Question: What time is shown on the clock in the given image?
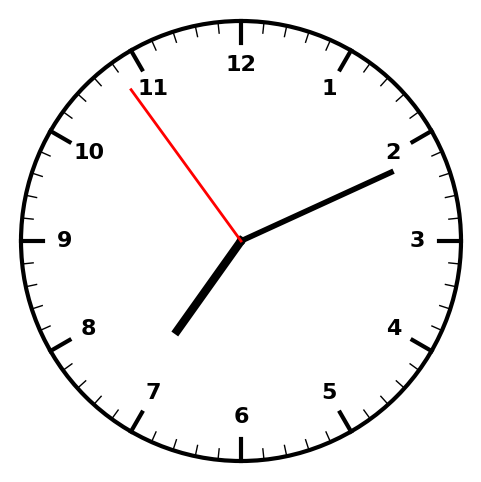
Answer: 07:10:54